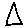
Label: triangle